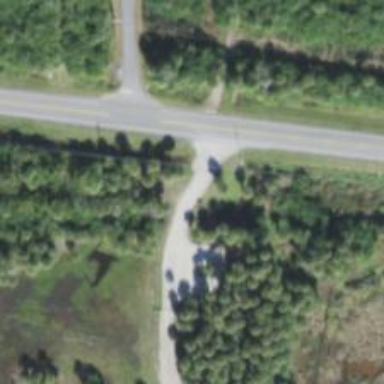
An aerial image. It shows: Abandoned road.